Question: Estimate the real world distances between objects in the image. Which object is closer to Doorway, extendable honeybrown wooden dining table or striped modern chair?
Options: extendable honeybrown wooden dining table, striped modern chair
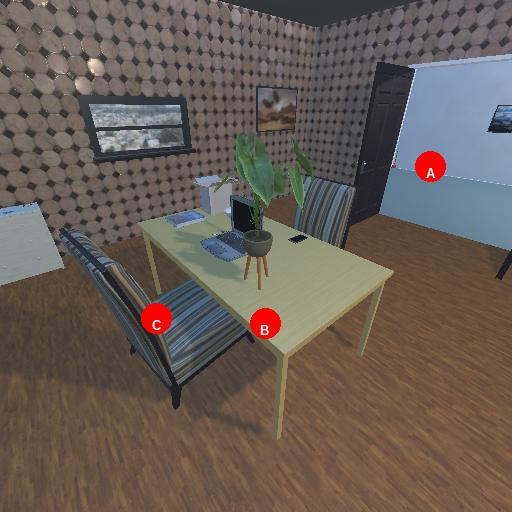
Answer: extendable honeybrown wooden dining table